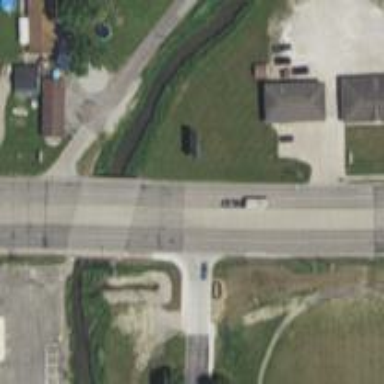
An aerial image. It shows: Primary highway with bridge.